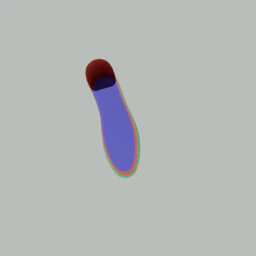
Label: people